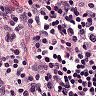
Metastatic tissue present: no